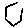
Label: hexagon